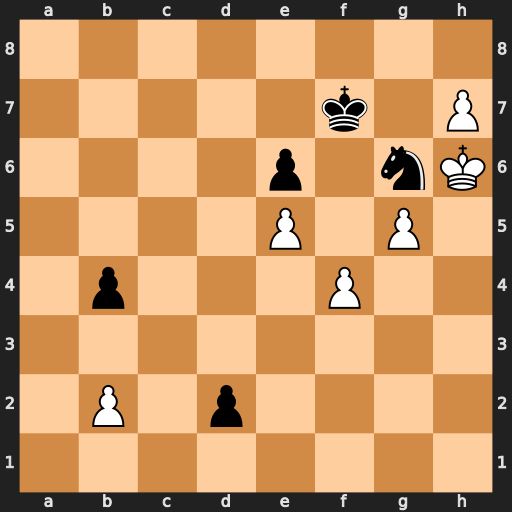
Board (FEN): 8/5k1P/4p1nK/4P1P1/1p3P2/8/1P1p4/8
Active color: w
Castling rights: -
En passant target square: -
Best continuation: f5 exf5 e6+ Kxe6 Kxg6 d1=Q h8=Q